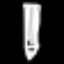
Label: pencil